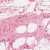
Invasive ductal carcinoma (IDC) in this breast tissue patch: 0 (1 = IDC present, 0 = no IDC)